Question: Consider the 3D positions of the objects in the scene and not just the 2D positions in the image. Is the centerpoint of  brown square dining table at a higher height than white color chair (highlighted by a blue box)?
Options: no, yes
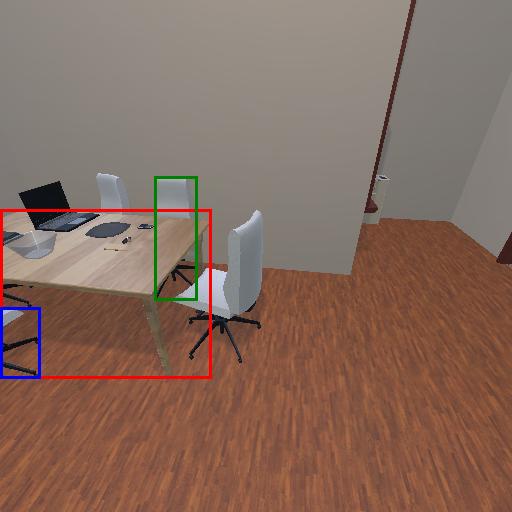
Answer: no